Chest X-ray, PA view. Patient: 10 years old, sex F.
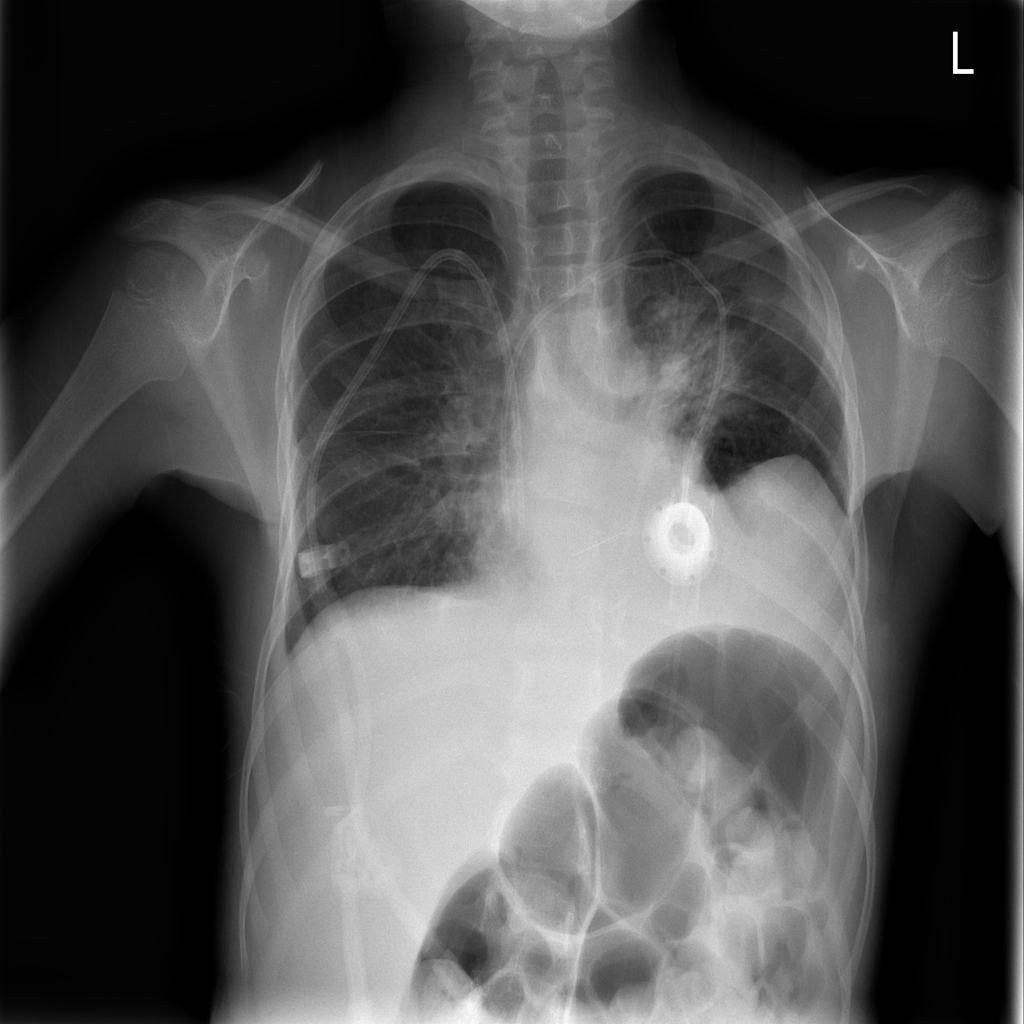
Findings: Effusion, Infiltration, Mass